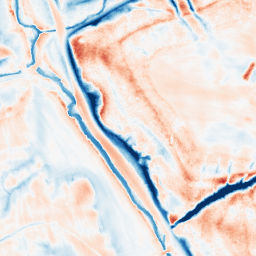
Category: edge_preserving
Decomposition family: guided
Decomposition parameters: radius: 8
eps: 1
Upsampling method: regularized
Upsampling parameters: scale: 2
lambda_reg: 0.01
Upsampling scale: 2